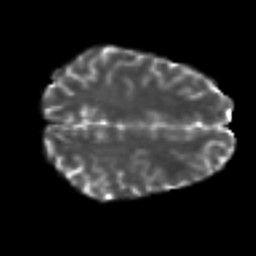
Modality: T2w
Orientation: axial
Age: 19
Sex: male
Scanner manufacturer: siemens
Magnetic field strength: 3 T
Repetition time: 7 s
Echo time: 0.0926 s